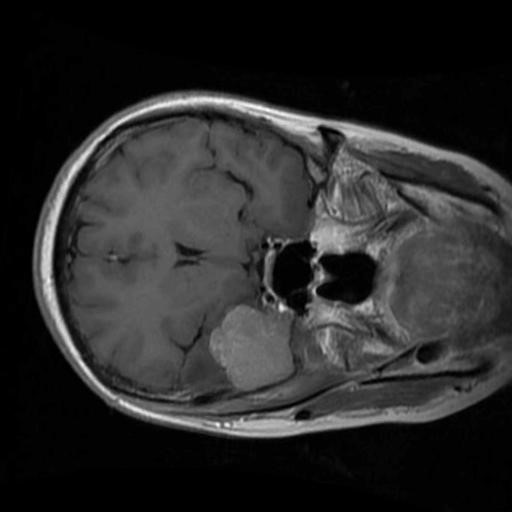
Label: brain_menin